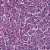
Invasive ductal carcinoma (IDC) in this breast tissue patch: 1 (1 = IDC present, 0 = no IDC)